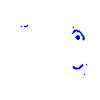
Particle: kaon